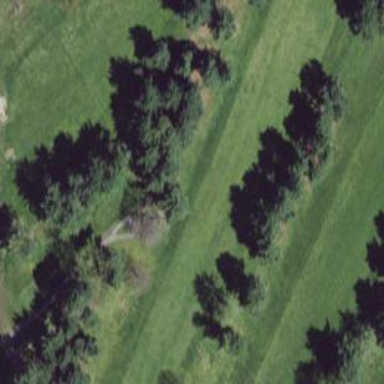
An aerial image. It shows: Grassy area designated as golf fairway.